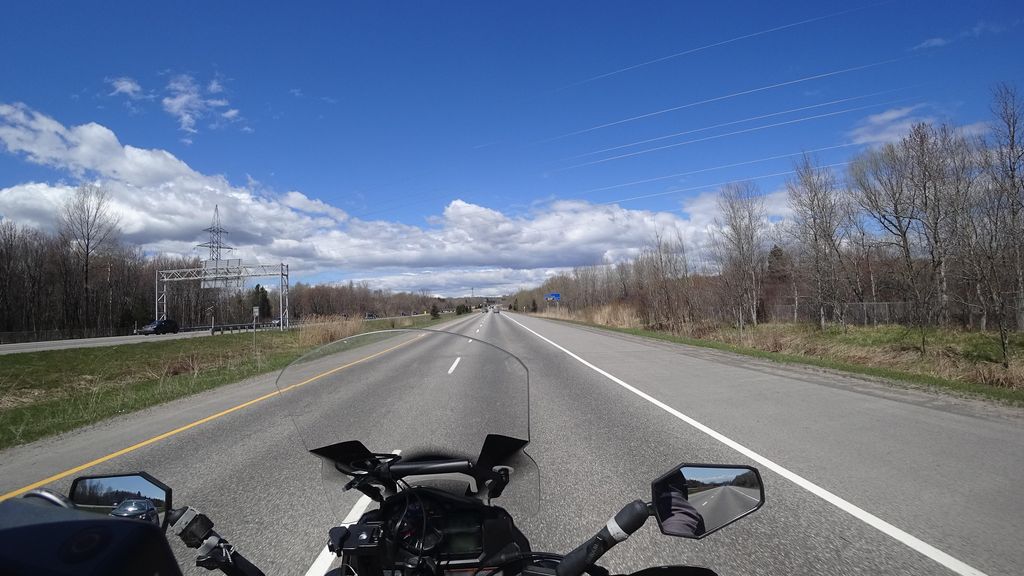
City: quebec_city